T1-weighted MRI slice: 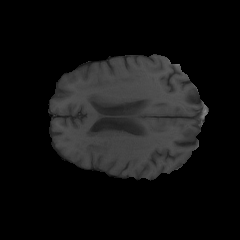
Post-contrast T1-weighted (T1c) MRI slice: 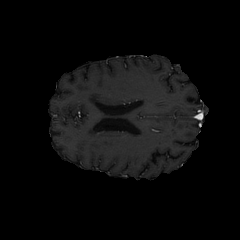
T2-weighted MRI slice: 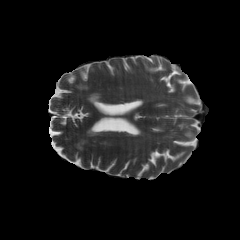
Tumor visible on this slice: no